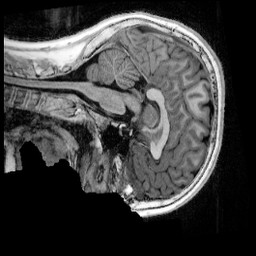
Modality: UNIT1_denoised
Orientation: sagittal
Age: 11
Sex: male
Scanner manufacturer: siemens
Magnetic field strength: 3 T
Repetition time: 4 s
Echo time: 0.00303 s